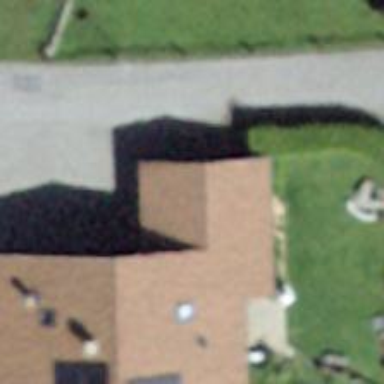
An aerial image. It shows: Detached building with gabled roof.